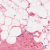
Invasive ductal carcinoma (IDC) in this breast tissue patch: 0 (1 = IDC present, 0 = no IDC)